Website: lowes
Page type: receipt
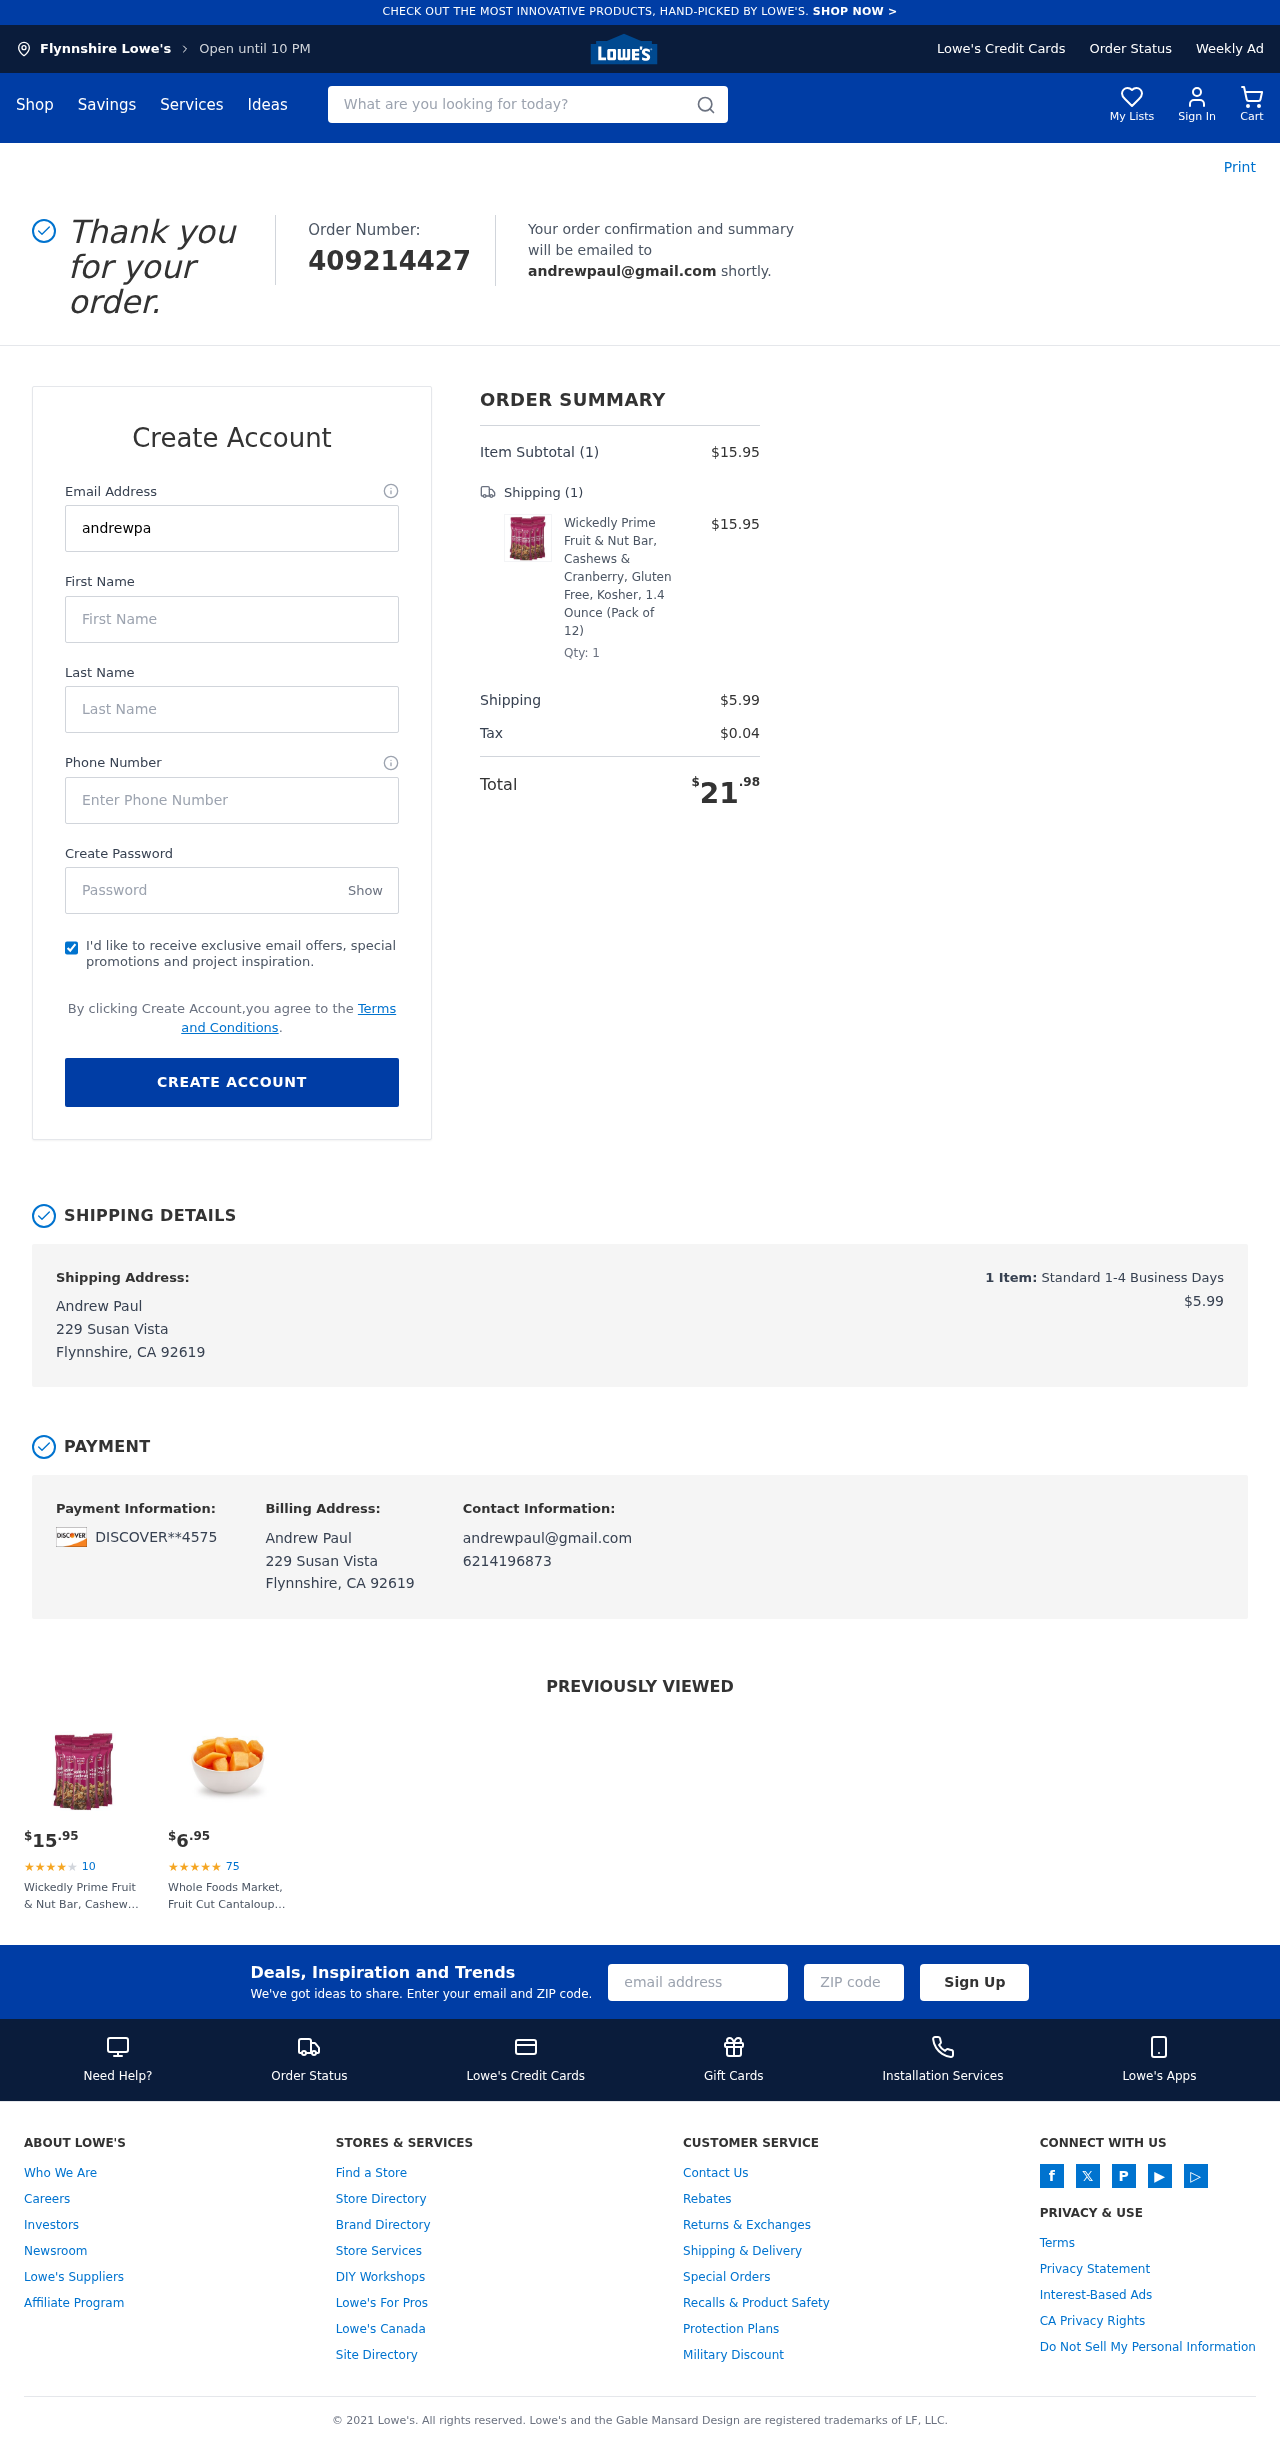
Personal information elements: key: PII_CARD_LAST4
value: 4575
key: PII_CARD_TYPE
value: DISCOVER
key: PII_CITY
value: Flynnshire
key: PII_EMAIL
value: andrewpaul@gmail.com
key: PII_FULLNAME
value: Andrew Paul
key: PII_PHONE
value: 6214196873
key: PII_STREET
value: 229 Susan Vista
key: PII_FIRSTNAME
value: Andrew
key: PII_LASTNAME
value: Paul
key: PII_CITY_STATE_ZIP
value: Flynnshire, CA 92619
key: PII_FULLNAME2
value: Andrew Paul
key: PII_FULLNAME3
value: Andrew Paul
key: PII_FIRSTNAME2
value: Andrew
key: PII_FIRSTNAME3
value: Andrew
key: PII_LASTNAME2
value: Paul
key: PII_LASTNAME3
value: Paul
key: PII_FIRSTNAME_DERIVED
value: Andrew
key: PII_LASTNAME_DERIVED
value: Paul
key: PII_FULLNAME_DERIVED
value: Andrew Paul
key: PII_NAME_FULL_DERIVED
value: Andrew Paul
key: PII_GIFT_FIRSTNAME
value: Susan
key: PII_POSTCODE
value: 92619
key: PII_STATE_ABBR
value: CA
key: PII_POSTCODE_FULL
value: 92619
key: PII_CITY_STATE
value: Flynnshire, CA
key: PII_POSTCODE_NUMERIC
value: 92619
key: PII_EMAIL2
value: andrewpaul@gmail.com
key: PII_EMAIL3
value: andrewpaul@gmail.com
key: PII_PHONE_LINE
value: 6873
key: PII_PHONE_SUFFIX
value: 6873
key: PII_PHONE2
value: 6214196873
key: PII_PHONE3
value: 6214196873
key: PII_PHONE_NUMERIC
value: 6214196873
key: PII_PHONE_LINE_NUMERIC
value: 6873
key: PII_PHONE_SUFFIX_NUMERIC
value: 6873
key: PII_PHONE2_NUMERIC
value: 6214196873
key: PII_PHONE3_NUMERIC
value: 6214196873
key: PII_PHONE_DIGITS
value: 6214196873
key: PII_PHONE_LAST4
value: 6873
Product elements: key: PRODUCT1_NAME
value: Wickedly Prime Fruit & Nut Bar, Cashews & Cranberry, Gluten Free, Kosher, 1.4 Ounce (Pack of 12)
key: PRODUCT1_PRICE
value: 15.95
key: PRODUCT1_QUANTITY
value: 1
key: PRODUCT2_NAME
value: Whole Foods Market, Fruit Cut Cantaloupe Chunks Conventional, 10 Ounce
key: PRODUCT2_NUM_RATINGS
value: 75
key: PRODUCT2_PRICE
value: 6.95
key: PRODUCT1_PRICE2
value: $15.95
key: PRODUCT1_RATING2
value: ★
★
★
★
★
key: PRODUCT1_NUM_RATINGS2
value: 10
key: PRODUCT1_NAME2
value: Wickedly Prime Fruit & Nut Bar, Cashews & Cranberry, Gluten Free, Kosher, 1.4 Ounce (Pack of 12)
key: PRODUCT2_RATING
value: ★
★
★
★
★
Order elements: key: ORDER_ID
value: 409214427
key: ORDER_NUM_ITEMS
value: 1
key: ORDER_SUBTOTAL
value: $15.95
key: ORDER_NUM_ITEMS2
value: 1
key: ORDER_SHIPPING_COST
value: $5.99
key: ORDER_TAX
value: $0.04
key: ORDER_TOTAL
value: $21.98
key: ORDER_NUM_ITEMS3
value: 1
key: ORDER_SHIPPING_COST2
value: $5.99
Search elements: key: HEADER_SEARCH
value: What are you looking for today?